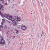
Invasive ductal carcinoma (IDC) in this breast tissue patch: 0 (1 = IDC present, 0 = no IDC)